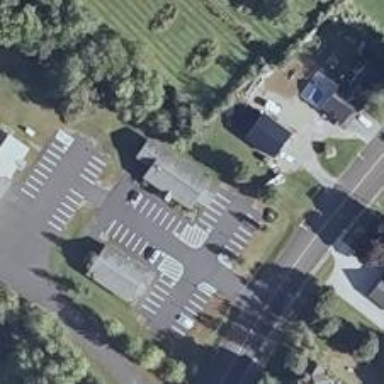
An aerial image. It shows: Post office.